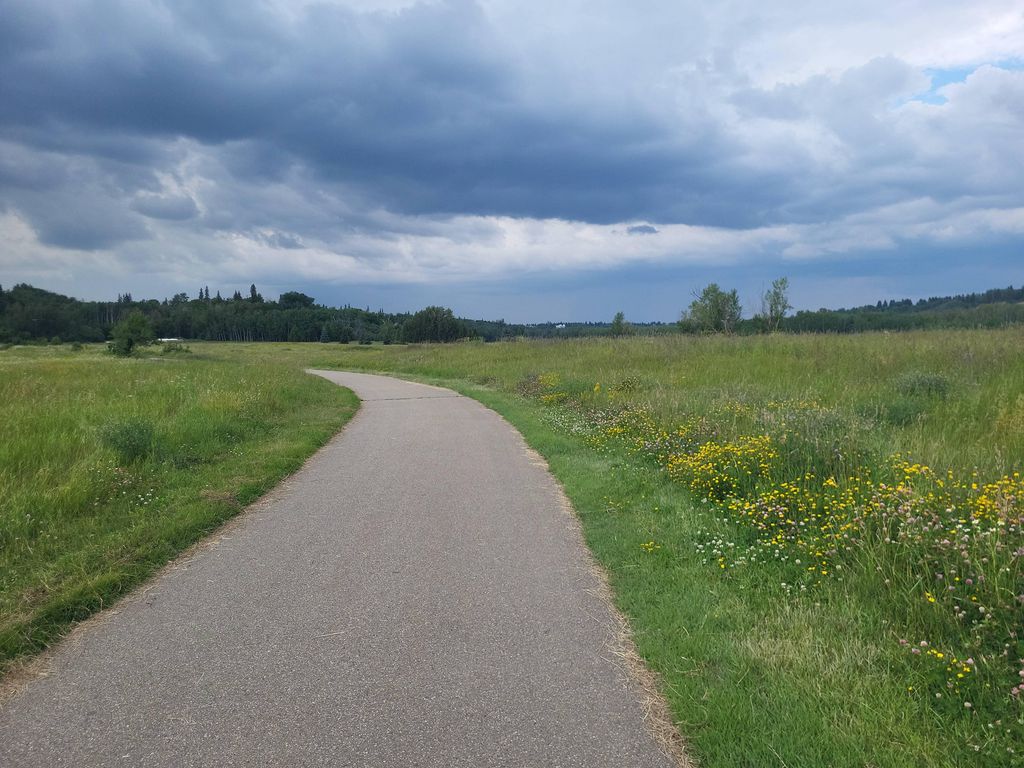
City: edmonton